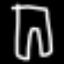
Label: pants